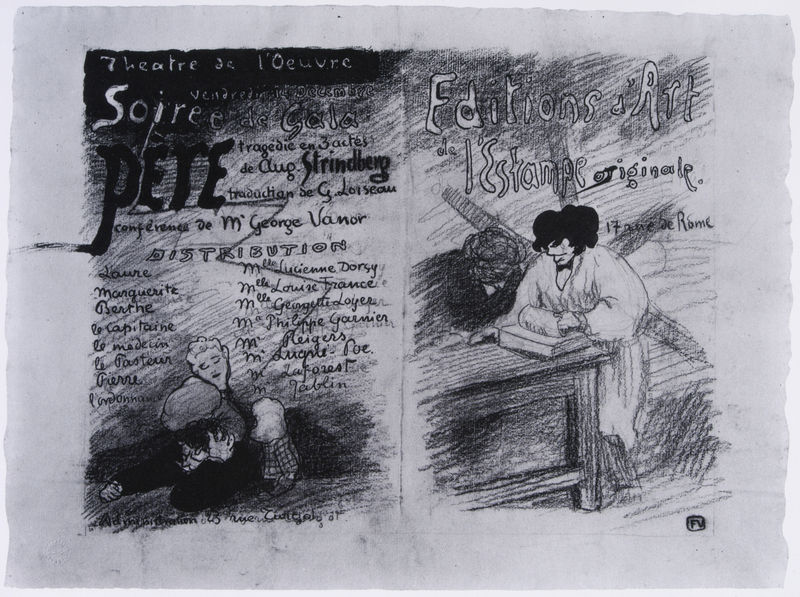
Titel: Programmentwurf für das "Théâtre de l'Œuvre", Paris
Künstler: Félix Vallotton
Standort: Bremen
Institution: Kunsthalle Bremen
Schlagwörter: mann, schatten, weiß, menschen, mädchen, abend, frankreich, frau, grau, kreide, mund, nase, paris, schwarz, skizze, tisch, toulouse lautrec, zeichnung, fest, blond, kleidung, bildnis, porträt, signatur, windmühle, mantel, kind, theater, rouge, schrift, papier, unterhaltung, zwei, grafik, graphik, werbung, vorstellung, figuren, französisch, angst, karikatur, jugendstil, lesen, schauspiel, hell dunkel, buch, kohle, gala, druck, lithographie, komik, monogramm, schraffur, schwarz weiß, comic, radierung, stich, künstler, lithografie, illustration, karrikatur, satire, text, zeitschrift, buchstaben, simplizissimus, plakat, denker, titelblatt, reklame, bier, bleistift, entwurf, kunst, kohlezeichnung, abendvorstellung, besetzung, bleistiftzeichnung, bordel, darsteller, distribution, edition, editions d'rt, französische, gestalten, karkatur, kasse, kunstä, kunts, litografie, litographie, namen, neu, original, pantheon, pete, programm, pult, querstrebe, rom, schatteirung, schriftbild, soiree, strindberg, toulouse, vanor, wissenschaftler, daumier, französich, ankündigung, art, leser, schauspieler, düsterkeit, honoré daumier, moulin, 19. jahrhundert, dartseller, theater de l'oeuvre, george vanoir, toulourse-lautrec, programmheft#, bedrückung